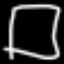
Label: square